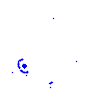
Particle: pion